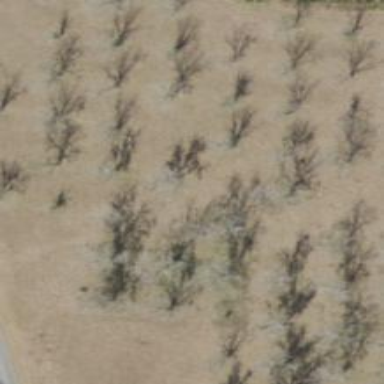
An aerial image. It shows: Orchard.